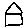
Label: house